Question: So I'm using this library: <URL> in my app and have this very annoying issue that I can't seem to find a solution for.

As you can see, just like the screenshots from OP's README, I'm getting the light gray color on my statusbar. I opened an issue but I doubt if I will get any support, considering the fact that OP hasn't updated the library in a while or answered other open issues which brings me here.
My app uses AMOLED dark theme overall and this seems to annoy.
Also, feel free to let me know if there's an alternative library similar to this. I use this one for the full-width button integration, and custom dialog UI.
Thank you.
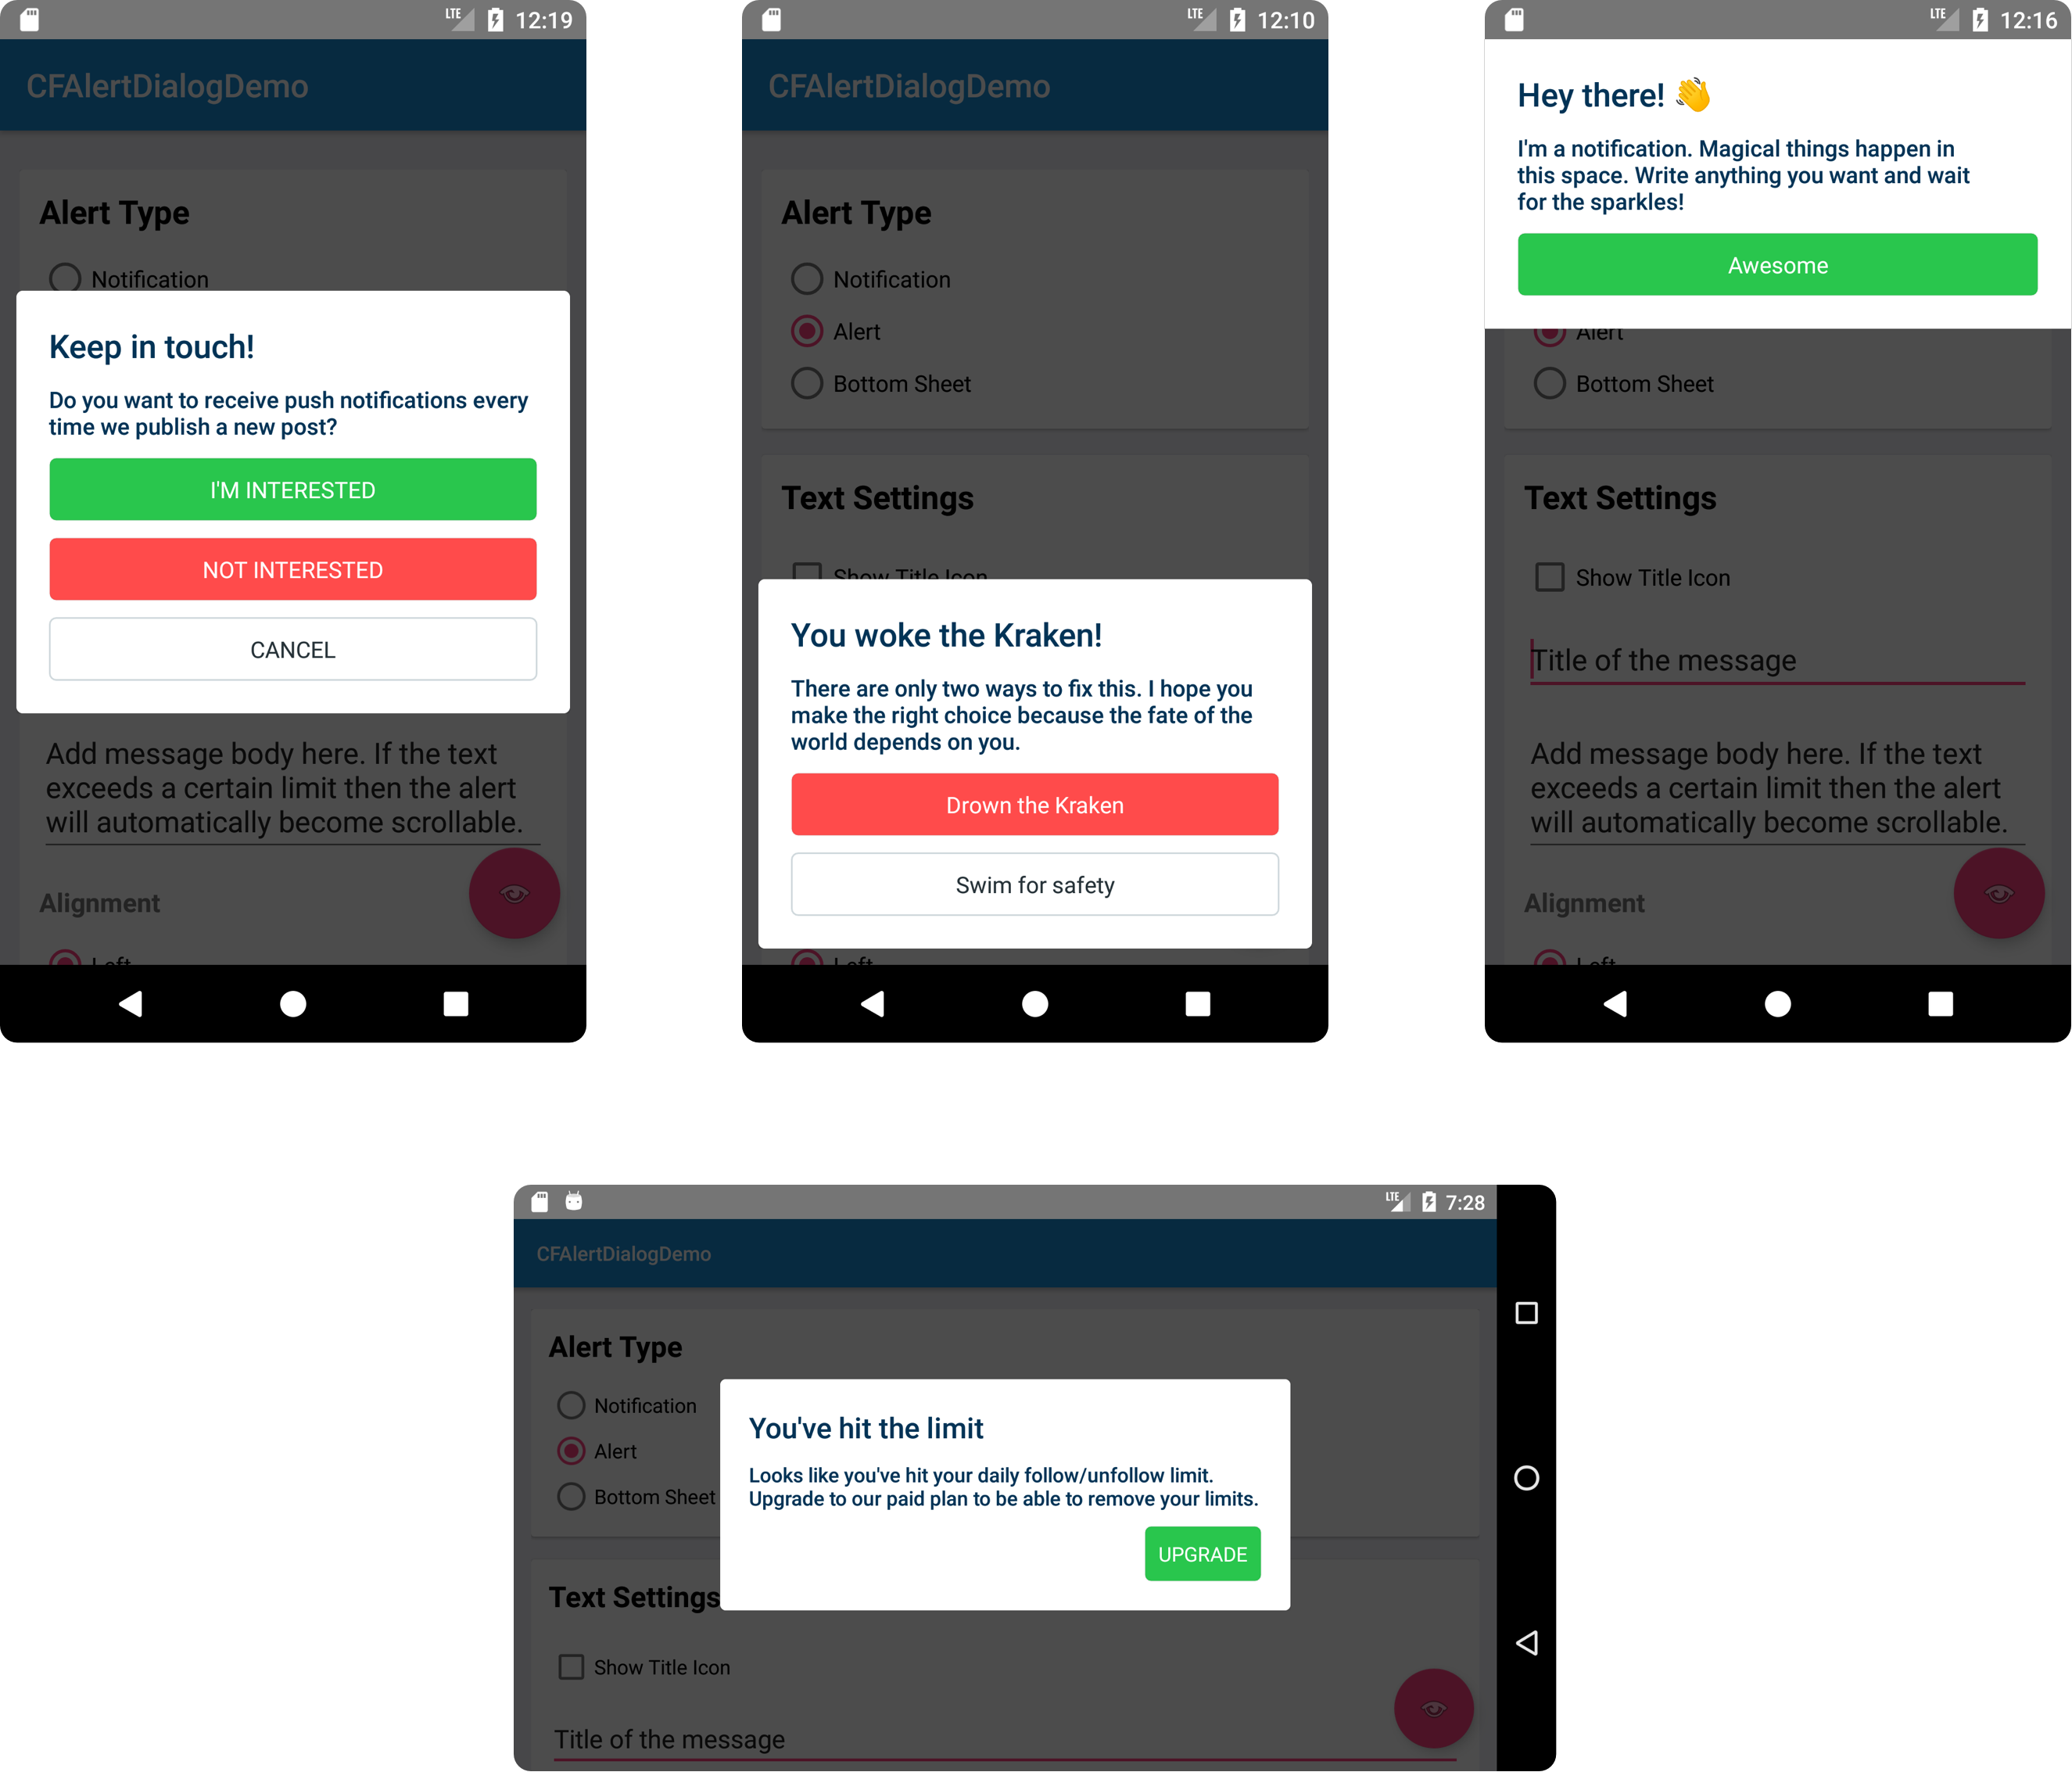
Answer: It seems to be a library error. Until the developer fixes it, you can override the dialog theme to avoid the statusbar color change. Add this to your project's styles.xml file
'''
<style name="CFDialog" parent="Theme.AppCompat.Light.Dialog.Alert">
<item name="windowNoTitle">true</item>
<item name="android:windowAnimationStyle">@style/CFDialog.Animation</item>
<item name="android:windowIsFloating">false</item>
<item name="android:backgroundDimAmount">0.0</item>
<!-- This line does the magic -->
<item name="android:windowTranslucentStatus" tools:targetApi="21">true</item>
</style>
'''